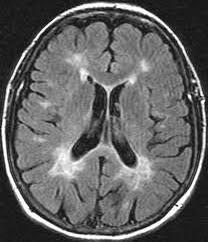
Label: notumor